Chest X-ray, AP view. Patient: 44 years old, sex F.
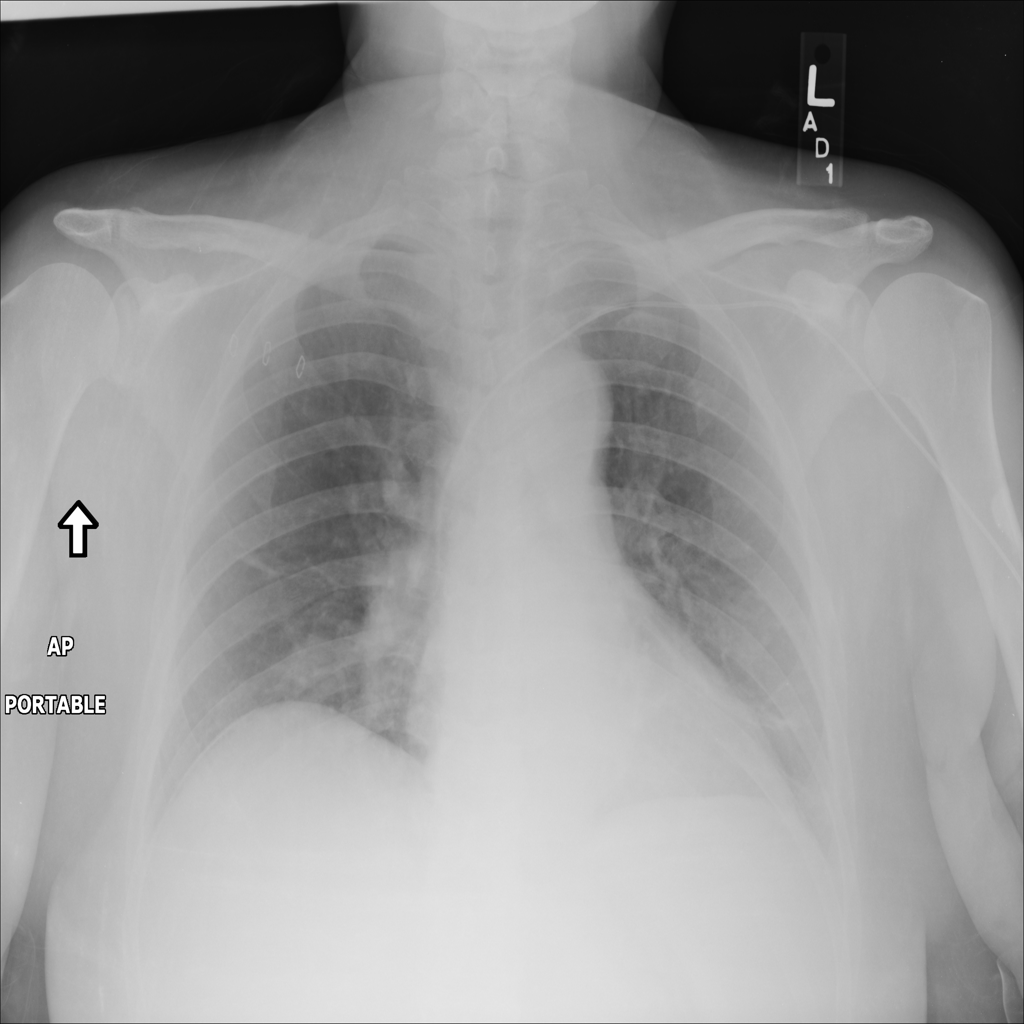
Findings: Atelectasis